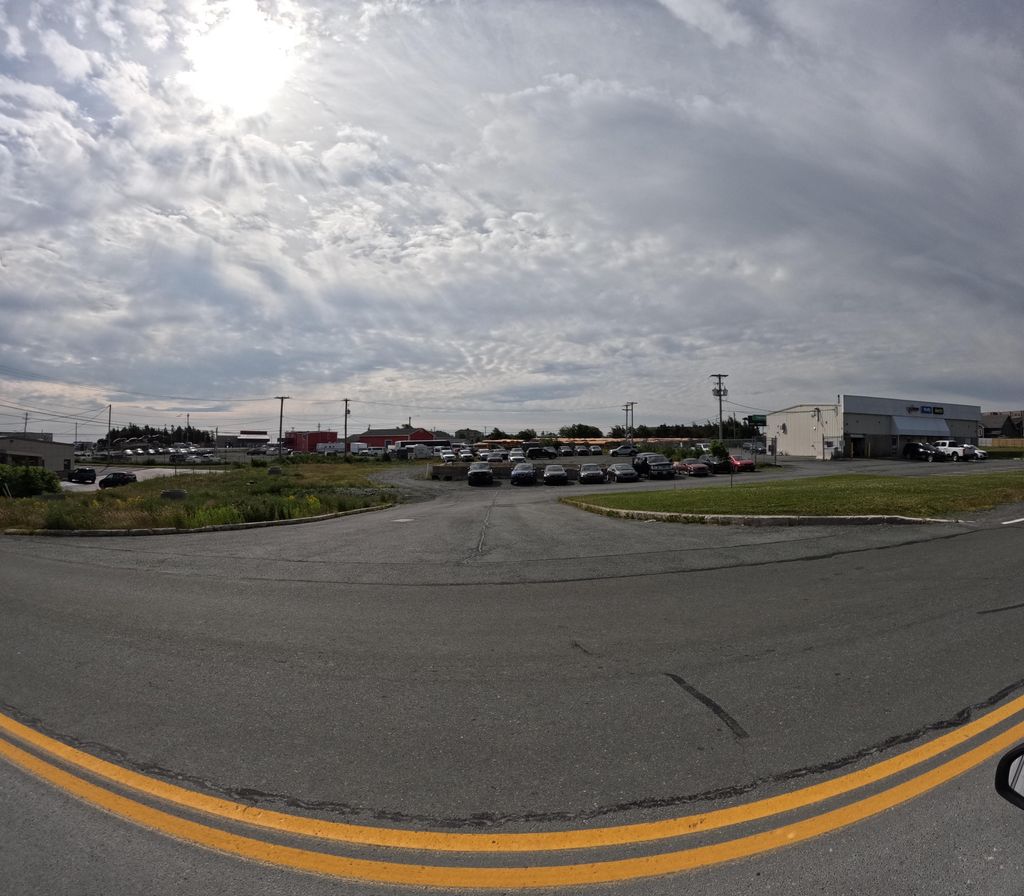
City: st_johns